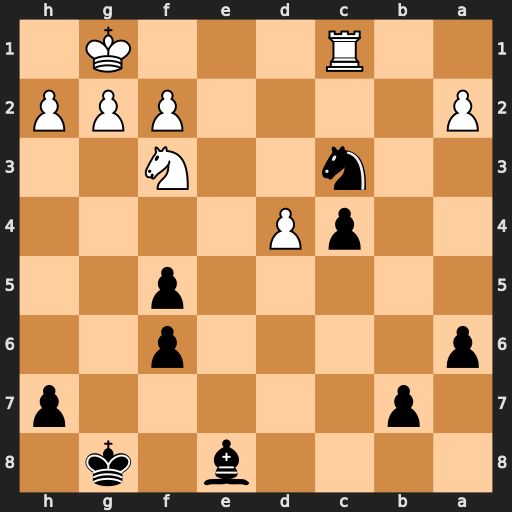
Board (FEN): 4b1k1/1p5p/p4p2/5p2/2pP4/2n2N2/P4PPP/2R3K1
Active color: b
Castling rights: -
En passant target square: -
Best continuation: Ne2+ Kf1 Nxc1